Field crop: maize
Growth stage: 2
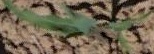
Species: maize